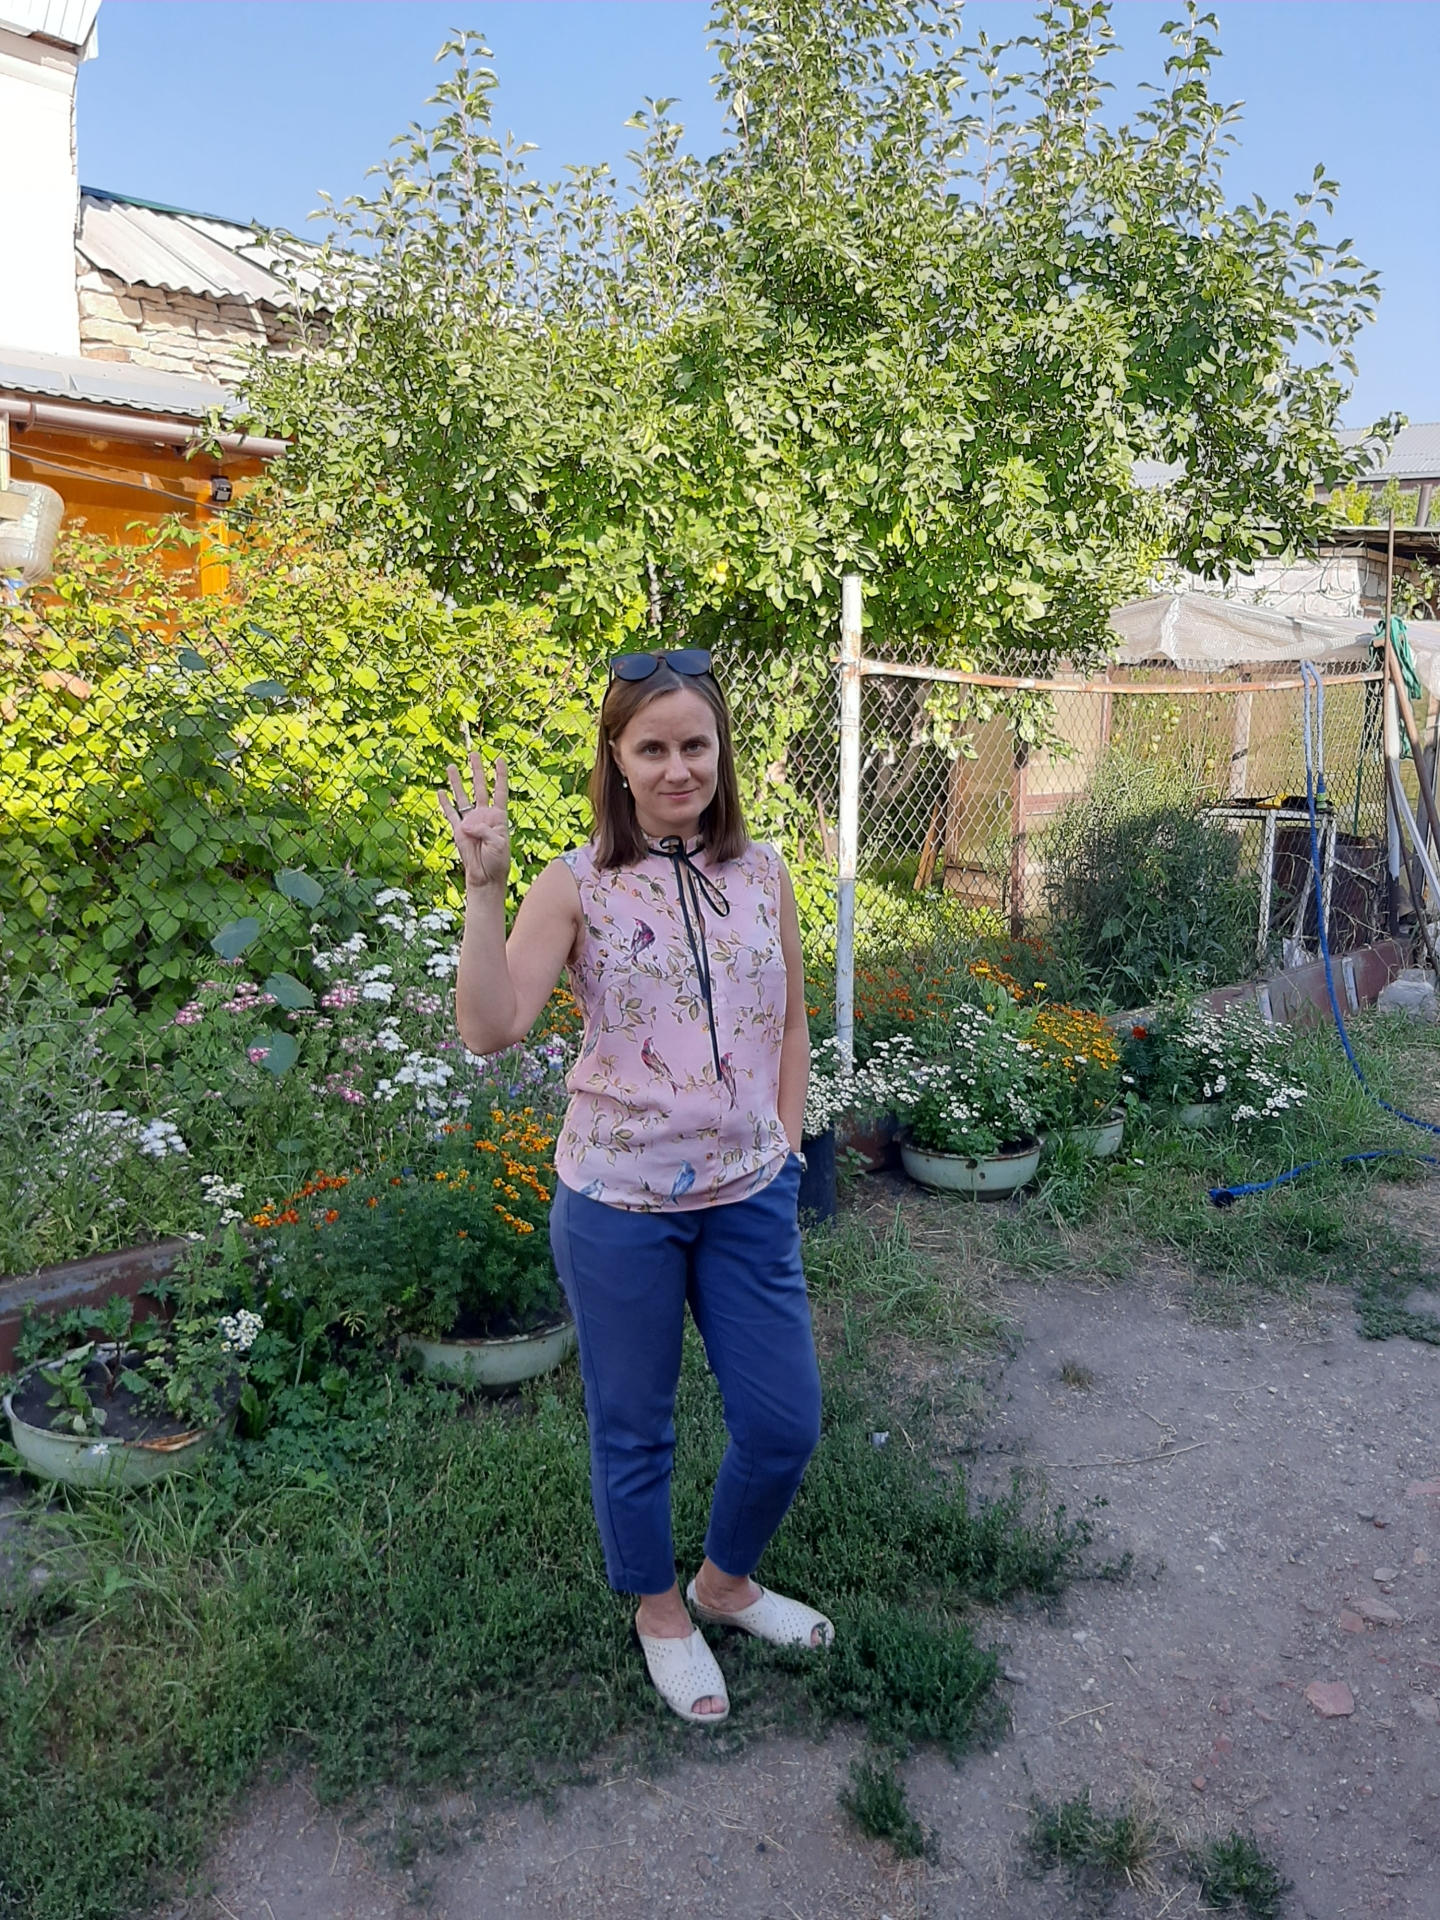
Label: clear